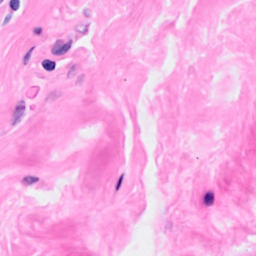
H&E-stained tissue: Breast